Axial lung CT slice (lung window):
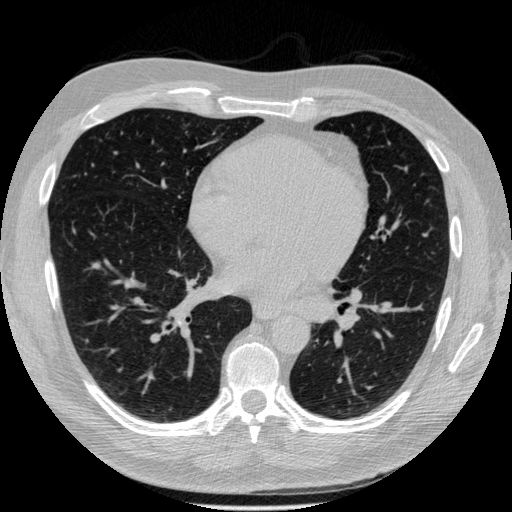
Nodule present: no